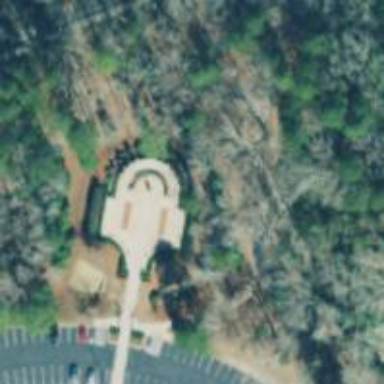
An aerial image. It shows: Historic memorial.